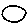
Label: circle